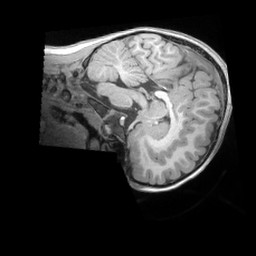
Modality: T1w
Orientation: sagittal
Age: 4
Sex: female
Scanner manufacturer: siemens
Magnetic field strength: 3 T
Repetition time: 2.53 s
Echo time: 0.00164 s